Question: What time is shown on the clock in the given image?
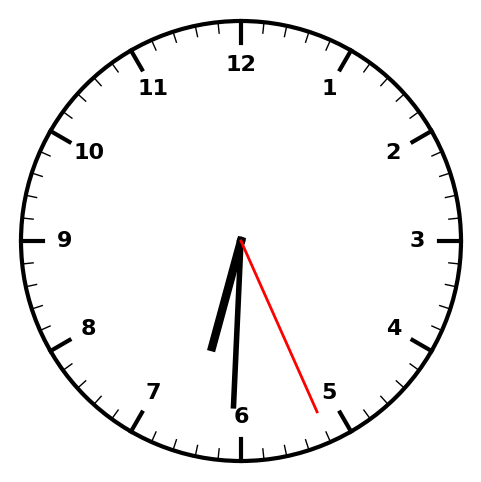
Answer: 06:30:26